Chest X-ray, PA view. Patient: 49 years old, sex F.
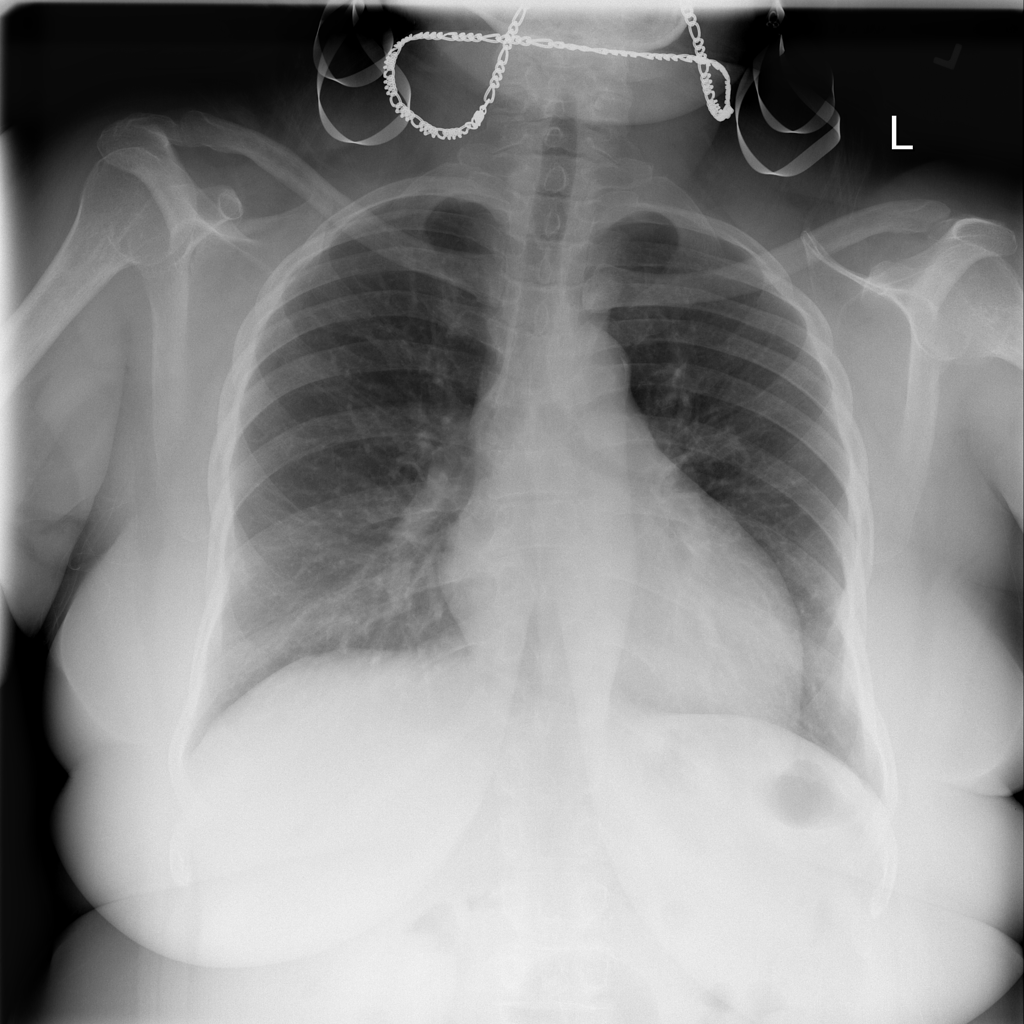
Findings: Infiltration